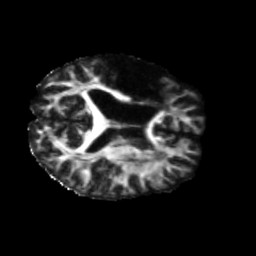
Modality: FA
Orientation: axial
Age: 56
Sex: female
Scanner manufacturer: siemens
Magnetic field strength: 3 T
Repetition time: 5.47 s
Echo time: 0.0854 s